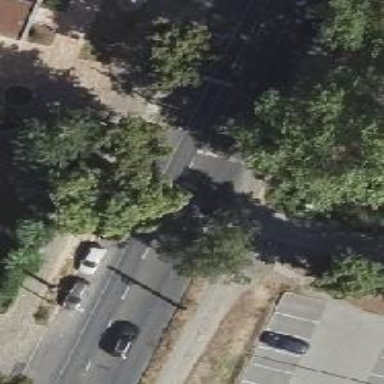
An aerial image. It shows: Road with traffic signals for signaling.